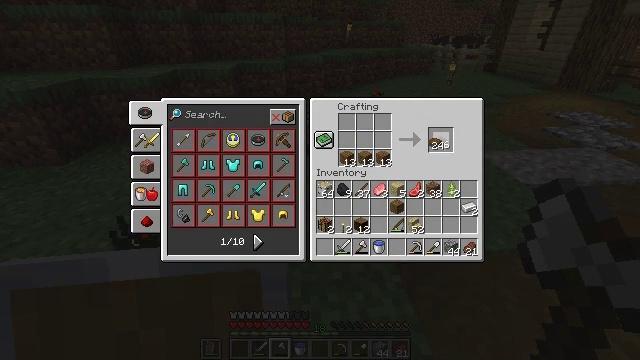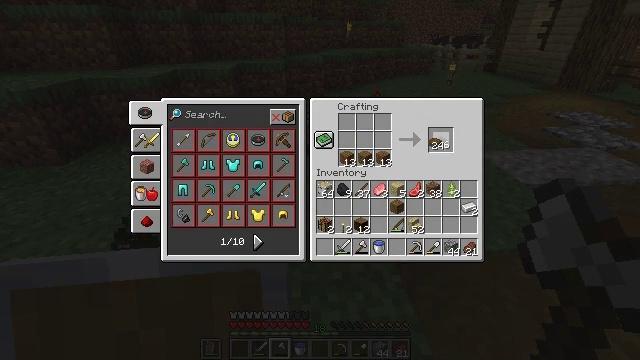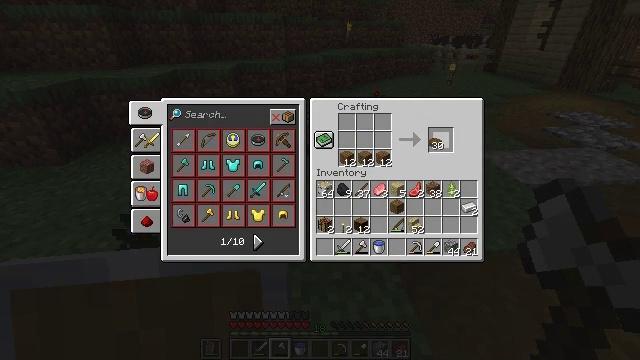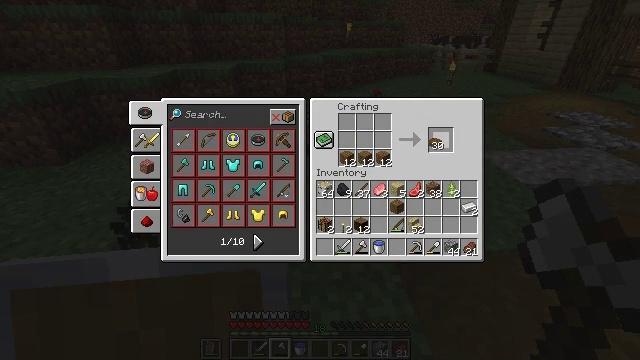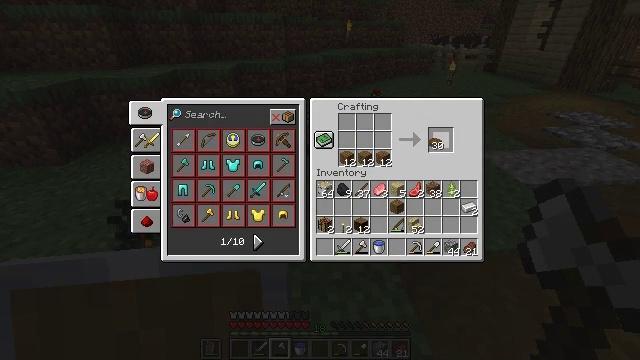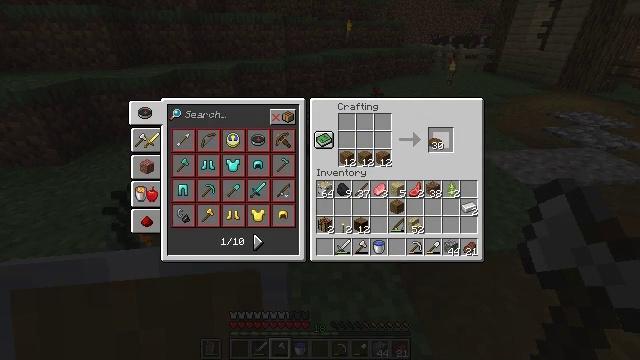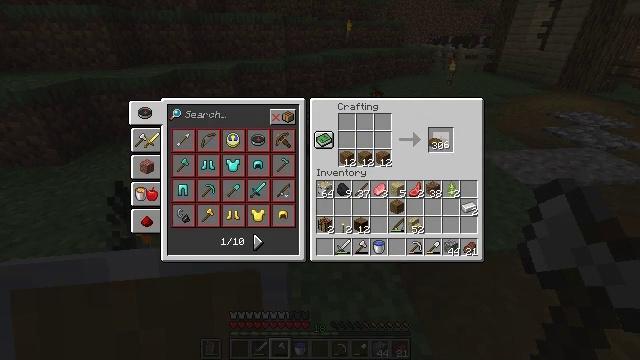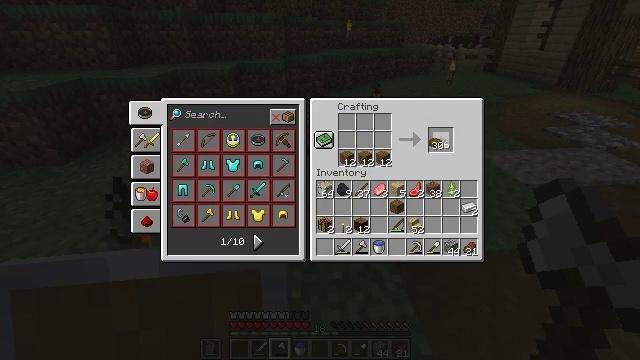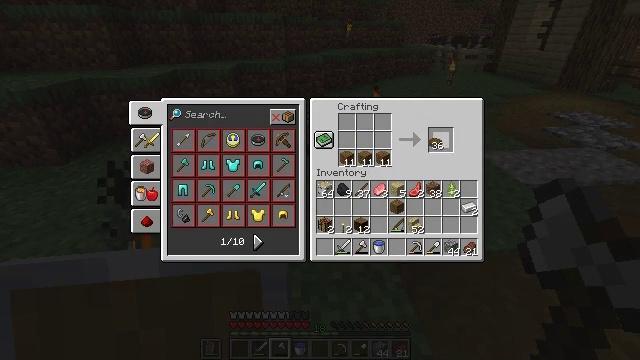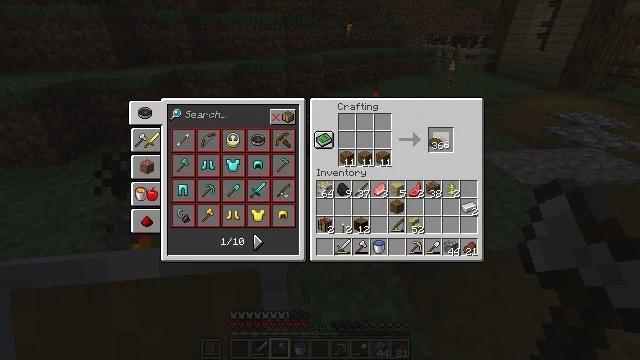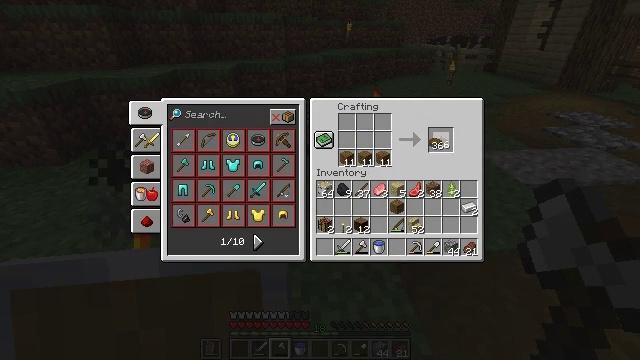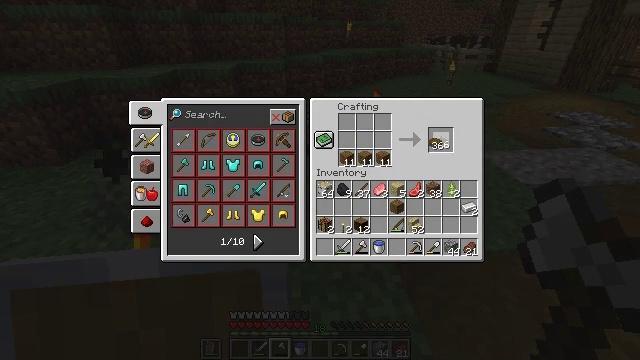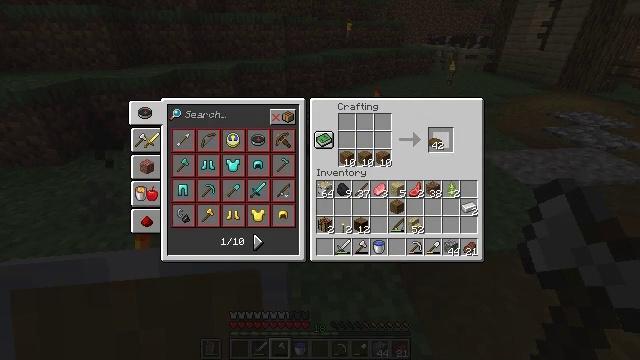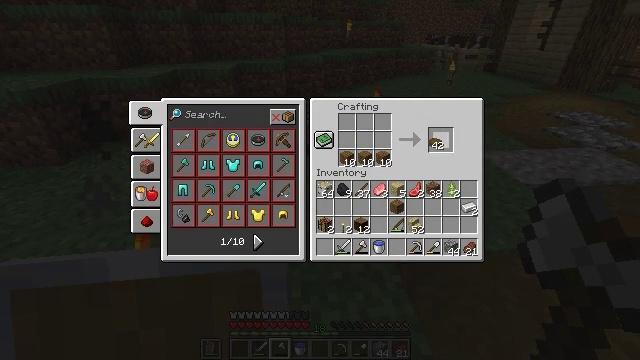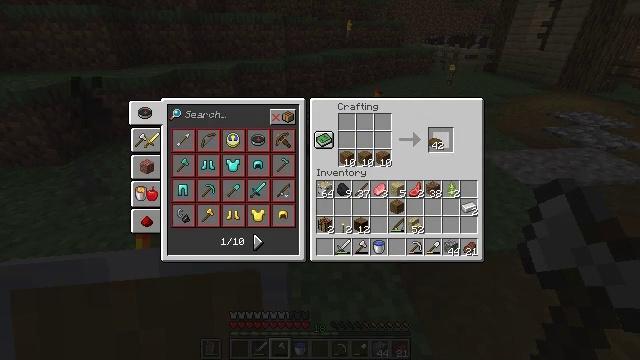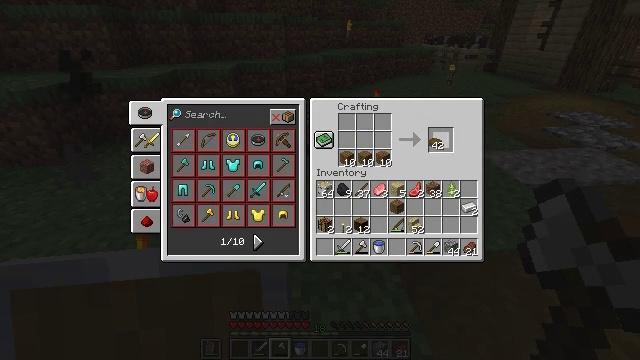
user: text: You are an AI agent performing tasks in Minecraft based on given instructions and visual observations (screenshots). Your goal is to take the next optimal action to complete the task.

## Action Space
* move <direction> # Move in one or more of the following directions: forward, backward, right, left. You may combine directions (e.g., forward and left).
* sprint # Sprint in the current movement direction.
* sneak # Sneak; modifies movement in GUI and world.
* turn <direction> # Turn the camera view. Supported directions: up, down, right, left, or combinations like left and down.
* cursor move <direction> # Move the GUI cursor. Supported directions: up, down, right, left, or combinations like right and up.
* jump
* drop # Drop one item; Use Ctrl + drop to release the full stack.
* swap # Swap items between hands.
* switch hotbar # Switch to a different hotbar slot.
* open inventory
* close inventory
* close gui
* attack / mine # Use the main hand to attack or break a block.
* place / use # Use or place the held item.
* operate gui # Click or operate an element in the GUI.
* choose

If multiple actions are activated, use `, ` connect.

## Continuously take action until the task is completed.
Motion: motion action
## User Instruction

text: Use spruce planks to craft a spruce slab.
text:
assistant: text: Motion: operate gui
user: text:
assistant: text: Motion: no_op
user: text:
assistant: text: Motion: operate gui
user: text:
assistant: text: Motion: operate gui
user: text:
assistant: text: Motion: no_op
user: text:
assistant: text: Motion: operate gui
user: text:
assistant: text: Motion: operate gui
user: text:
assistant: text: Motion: no_op
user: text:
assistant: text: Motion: operate gui
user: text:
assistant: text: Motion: operate gui
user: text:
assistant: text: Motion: operate gui
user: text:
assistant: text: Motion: no_op
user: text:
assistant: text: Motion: operate gui
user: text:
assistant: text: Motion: operate gui
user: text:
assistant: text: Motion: no_op
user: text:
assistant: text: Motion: operate gui
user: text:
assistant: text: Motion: operate gui
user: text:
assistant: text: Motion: operate gui
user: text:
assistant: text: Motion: operate gui
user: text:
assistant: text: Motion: operate gui
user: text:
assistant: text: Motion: operate gui
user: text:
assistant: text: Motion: operate gui
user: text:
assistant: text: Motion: operate gui
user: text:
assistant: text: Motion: operate gui
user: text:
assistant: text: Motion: no_op
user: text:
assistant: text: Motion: operate gui
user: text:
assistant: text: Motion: operate gui
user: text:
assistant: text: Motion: operate gui
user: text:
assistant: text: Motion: no_op
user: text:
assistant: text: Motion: no_op